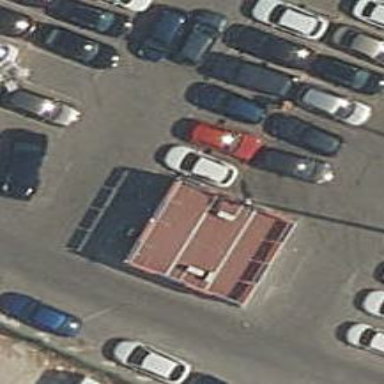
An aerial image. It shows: Car rental facility.